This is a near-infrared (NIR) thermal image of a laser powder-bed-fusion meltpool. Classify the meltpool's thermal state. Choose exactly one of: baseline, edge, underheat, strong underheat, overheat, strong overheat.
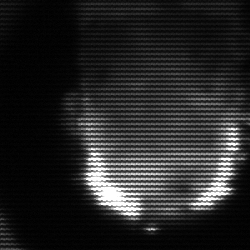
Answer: baseline